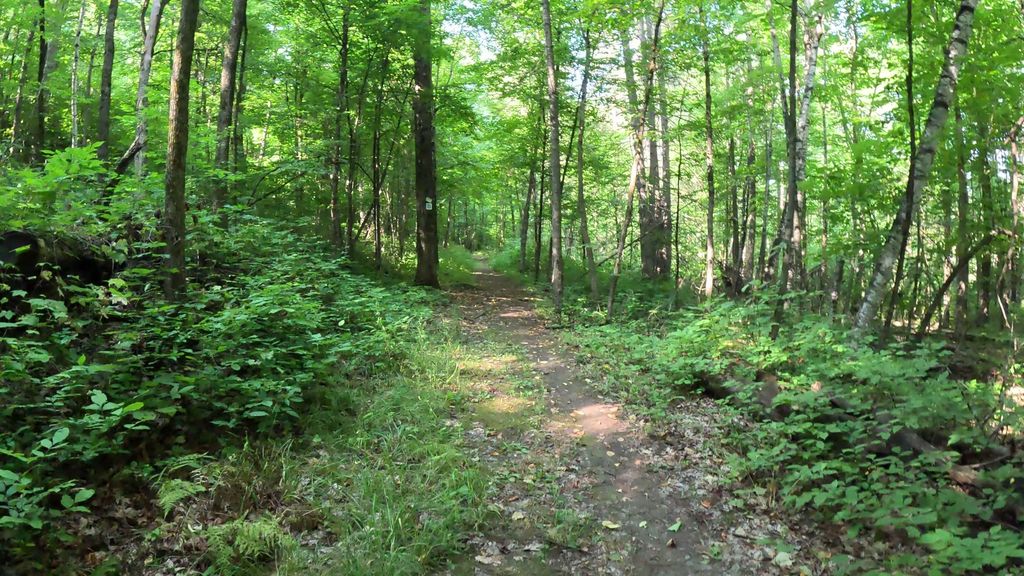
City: ottawa-gatineau